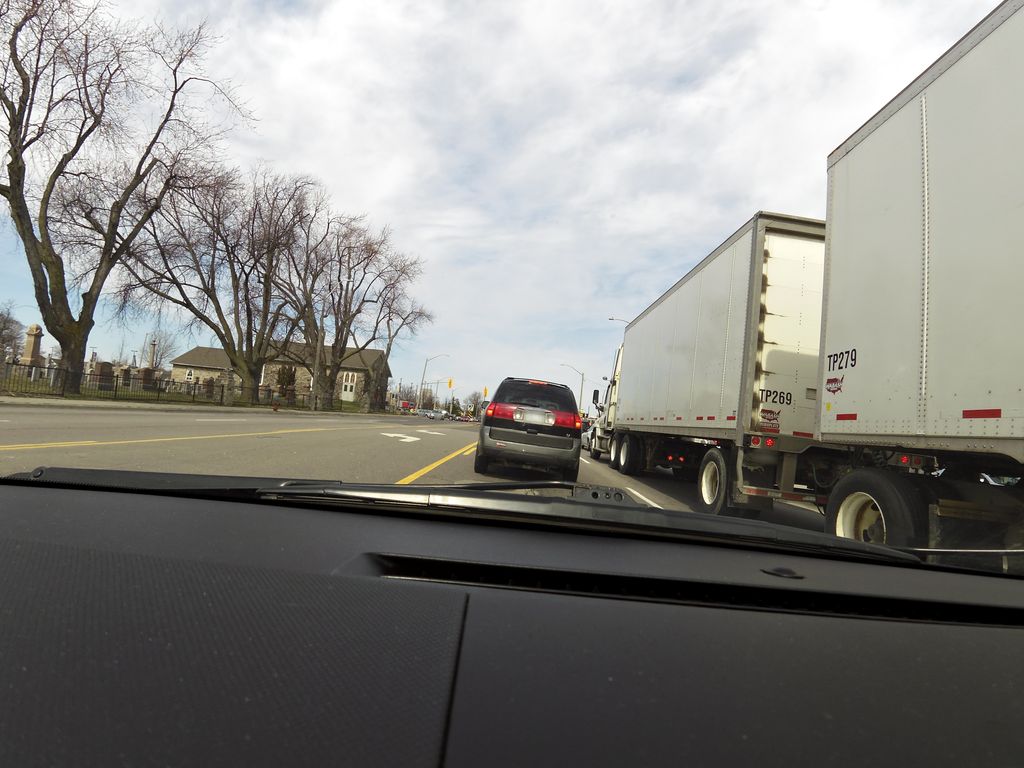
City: hamilton